Interaction volume radius: 10 \u00c5
Interaction volume height: 30 \u00c5
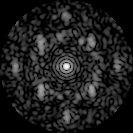
Disorder parameter: 0.5773